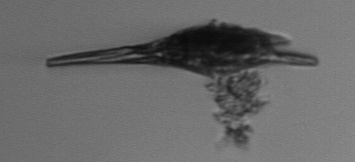
Label: Tripos_lineatus